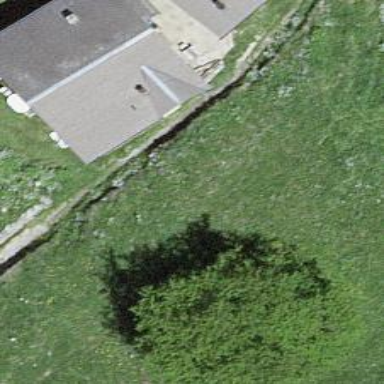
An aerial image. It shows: Path covered in grass.